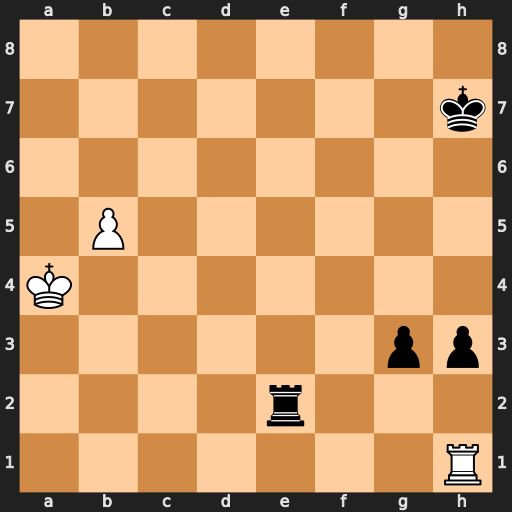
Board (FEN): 8/7k/8/1P6/K7/6pp/4r3/7R
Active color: w
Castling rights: -
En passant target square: -
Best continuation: Rxh3+ Kg6 Rxg3+